Field crop: maize
Growth stage: 2
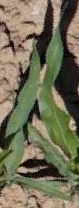
Species: maize